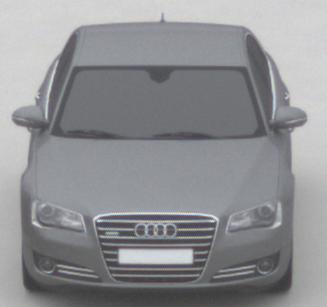
Make: Audi
Model: A8 D4
Model produced from: 2009
Model produced until: 2017
Doors: 4
Color: gray
Road condition: dry road
Daytime: midday
Contrast: low contrast